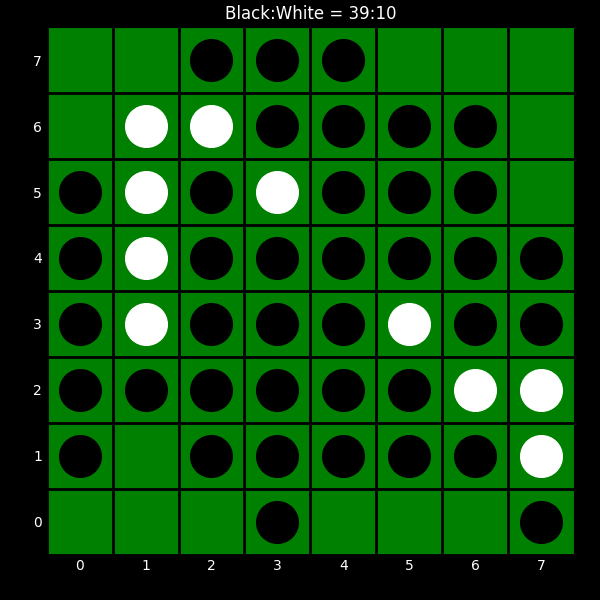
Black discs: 39
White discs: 10